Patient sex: M
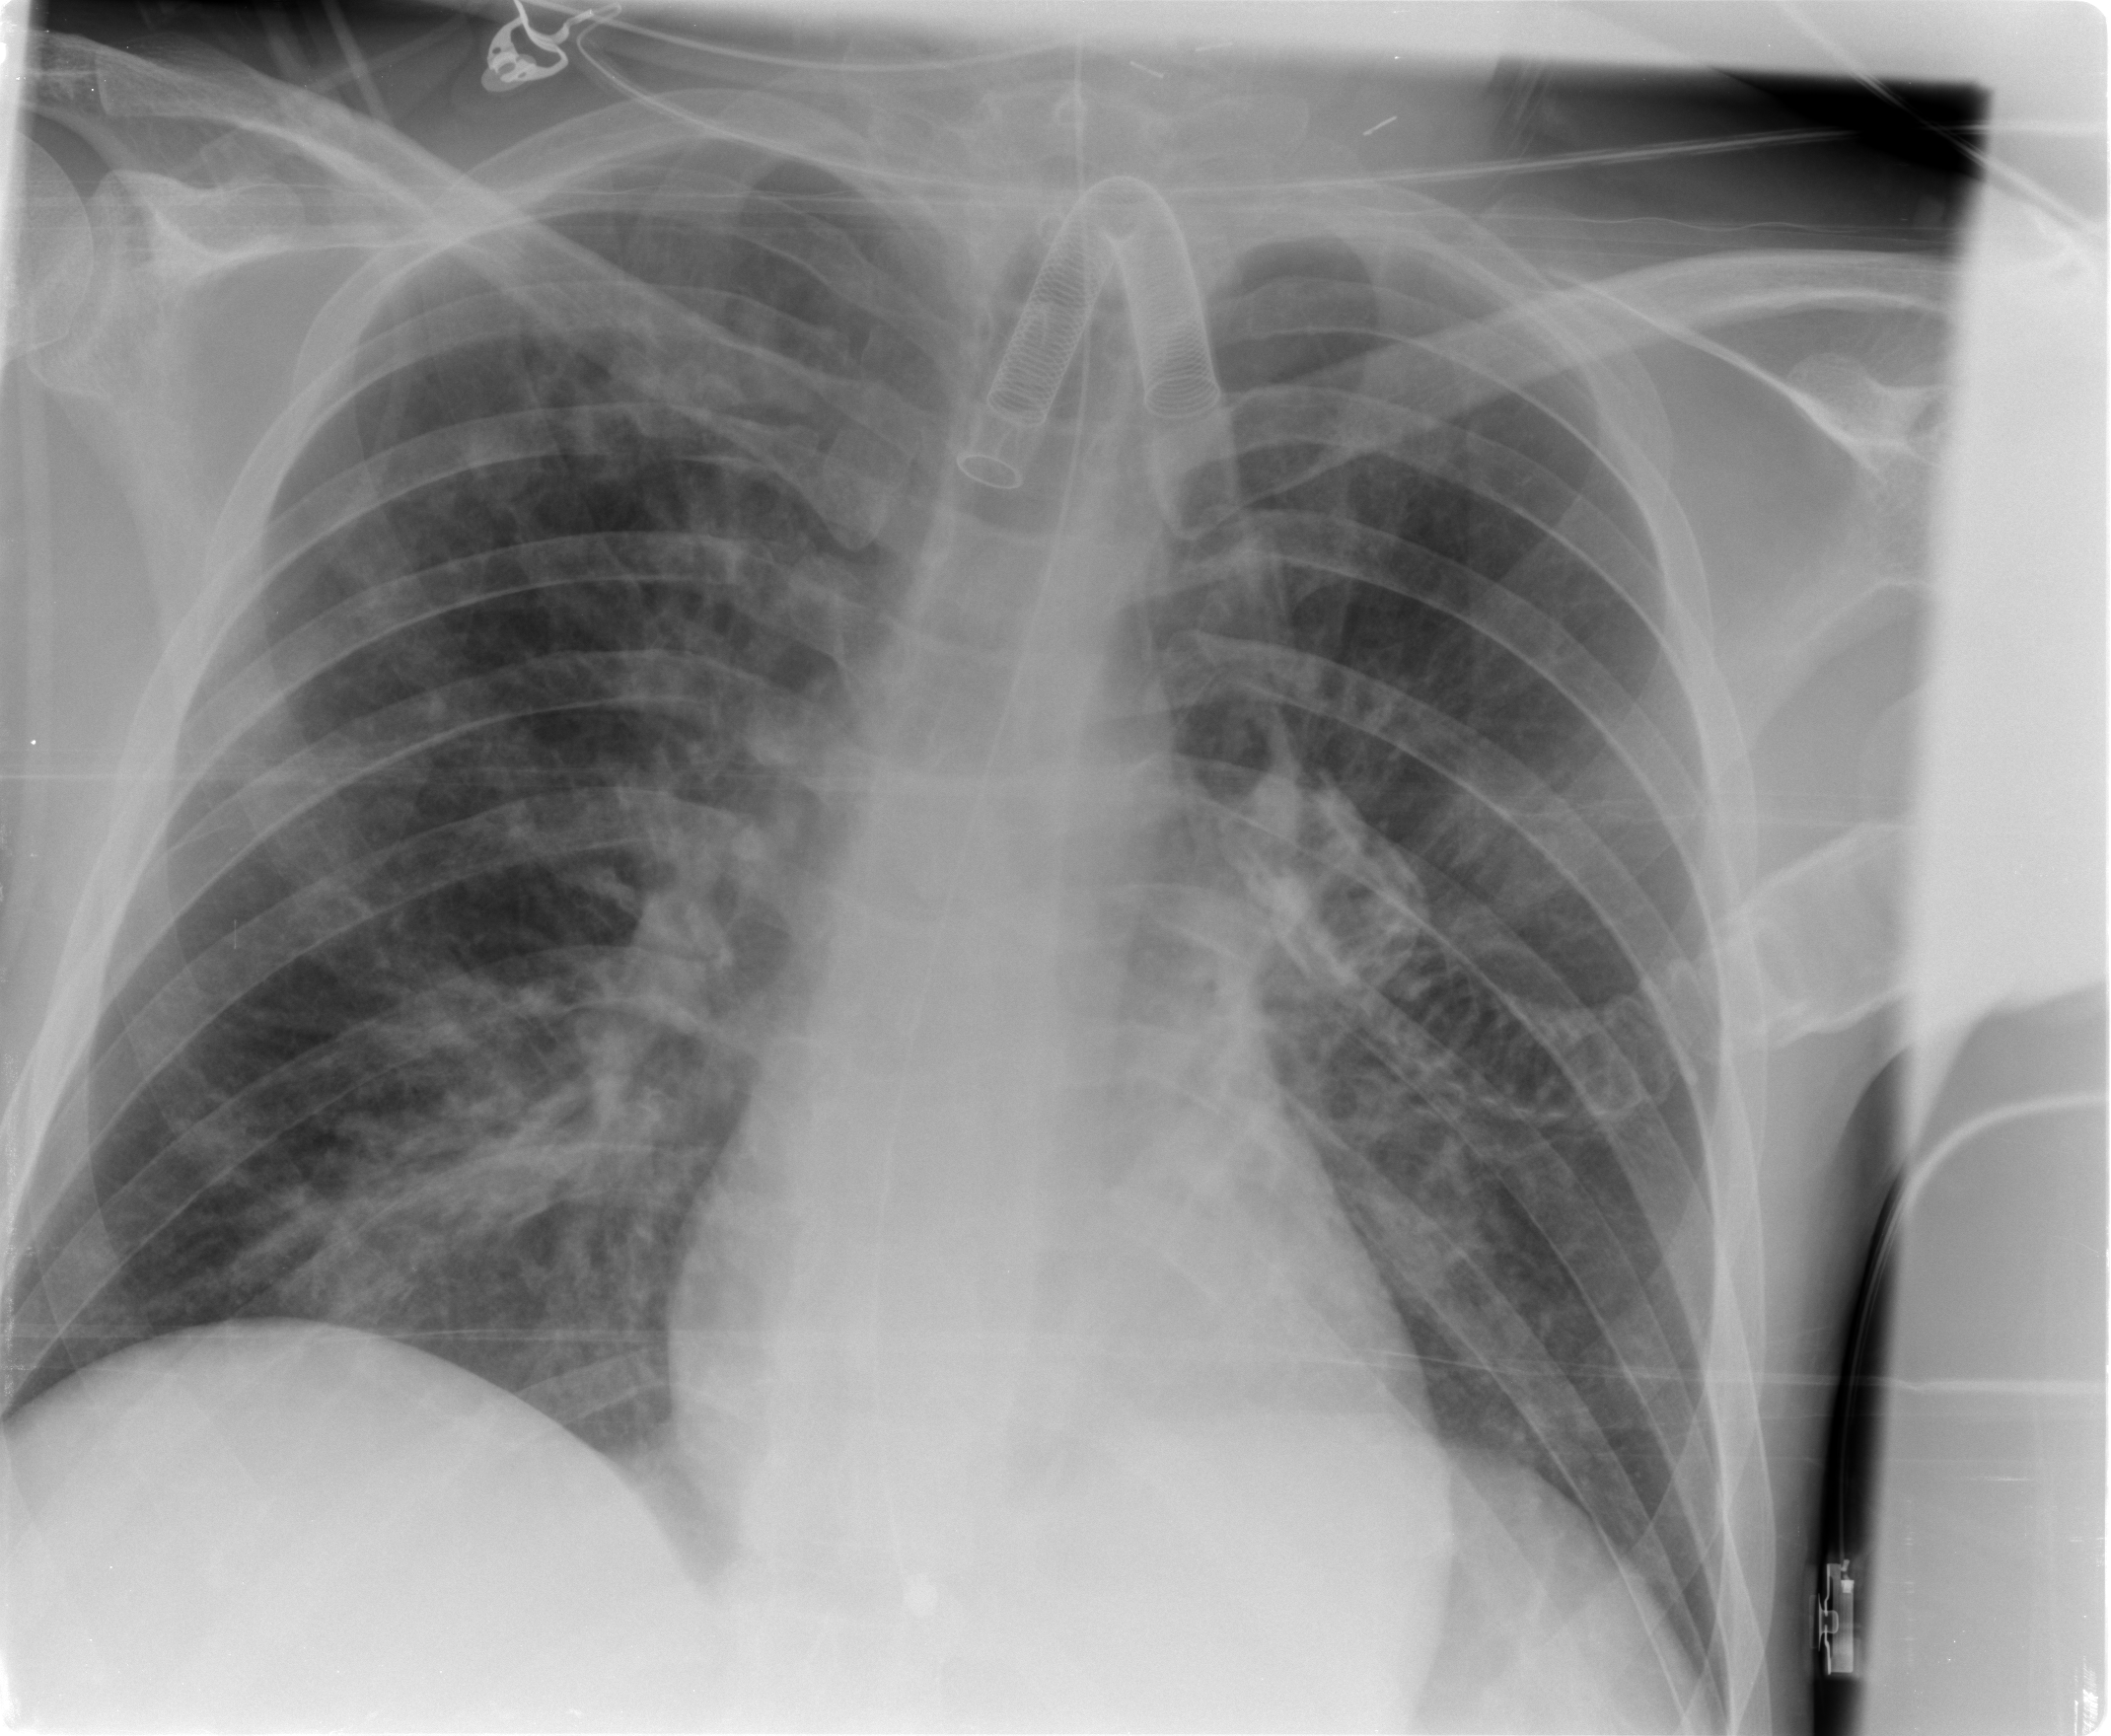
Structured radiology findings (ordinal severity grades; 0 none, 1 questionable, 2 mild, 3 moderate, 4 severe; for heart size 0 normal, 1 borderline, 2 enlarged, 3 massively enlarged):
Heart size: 0
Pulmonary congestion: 1
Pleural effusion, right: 0
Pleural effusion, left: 0
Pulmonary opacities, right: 2
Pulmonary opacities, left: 2
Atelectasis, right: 0
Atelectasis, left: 0